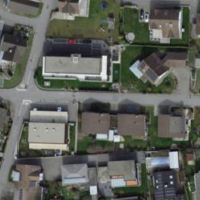
EUNIS habitat code: 54
Species observed at this site:
Chamaenerion angustifolium
Betula pendula
Hemerocallis fulva
Anthriscus sylvestris
Helminthotheca echioides
Epilobium parviflorum
Ajuga reptans
Lobularia maritima
Bellis perennis
Coreopsis lanceolata
Stachys alpina
Rumex obtusifolius
Coleostephus myconis
Cornus sanguinea
Achillea millefolium
Chenopodium album